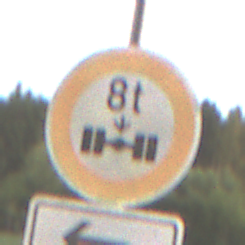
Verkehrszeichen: TatsaechlicheAchslast
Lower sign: RichtungsangabeDurchPfeile2
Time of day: SunriseSunset
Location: Outdoor (Nature)
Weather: Clear
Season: NotSpecified
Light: Natural